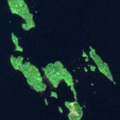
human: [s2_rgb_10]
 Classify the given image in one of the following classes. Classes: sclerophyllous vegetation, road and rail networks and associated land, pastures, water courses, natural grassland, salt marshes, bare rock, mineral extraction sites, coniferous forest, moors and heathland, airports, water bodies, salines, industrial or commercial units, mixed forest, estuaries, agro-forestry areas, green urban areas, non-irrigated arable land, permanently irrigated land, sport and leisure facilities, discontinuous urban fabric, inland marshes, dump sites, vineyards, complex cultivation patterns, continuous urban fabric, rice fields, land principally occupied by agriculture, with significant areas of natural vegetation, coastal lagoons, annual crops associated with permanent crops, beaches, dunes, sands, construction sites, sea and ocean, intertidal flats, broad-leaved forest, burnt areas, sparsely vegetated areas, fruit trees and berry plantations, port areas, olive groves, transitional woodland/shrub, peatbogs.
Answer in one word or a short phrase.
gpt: water bodies